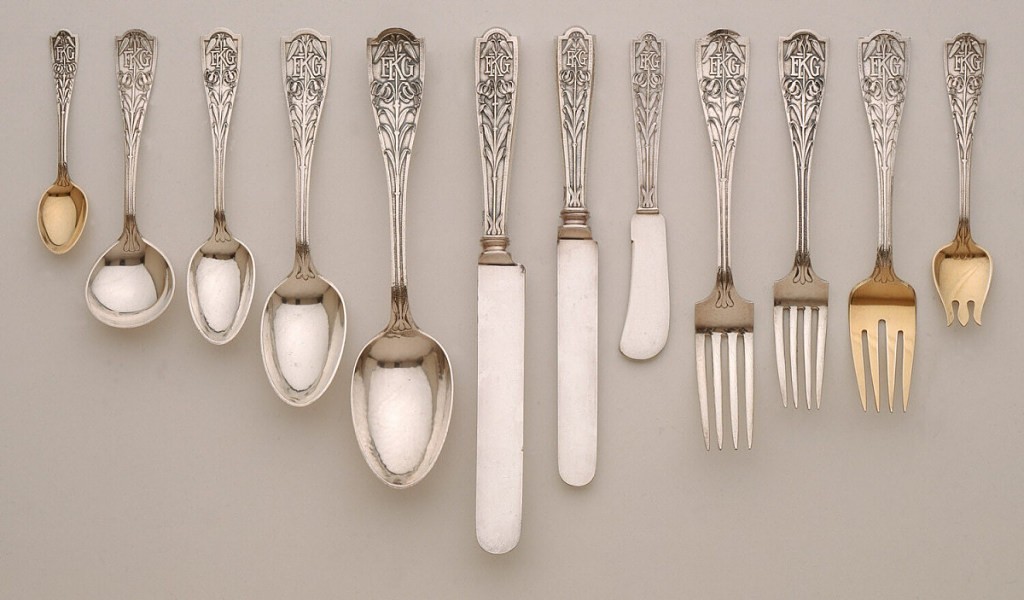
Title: Ice Cream Fork from Rockledge Service
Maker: George Washington Maher, American, 1864–1926
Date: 1911–12
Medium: gold plated, silver
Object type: fork
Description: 1995-49-1/12: Of "Martelé" silver, the handle decorated with a n...;     1995-49-1: Dinner knife, part of flatware service designed in...;     1995-49-10: Teaspoon, part of flatware service designed in "Ma...;     1995-49-11: Soup spoon, part of flatware service designed in "...;     1995-49-12: Demitasse spoon, part of flatware service designed...;     1995-49-2: Luncheon knife, part of flatware service designed ...;     1995-49-3: Butter spreader, part of flatware service designed...;     1995-49-4: Dinner fork, part of flatware service designed in ...;     1995-49-5: Luncheon fork, part of flatware service designed i...;     1995-49-6: Salad fork, part of flatware service designed in "...;     1995-49-7: Ice cream fork, part of flatware service designed ...;     1995-49-8: Table spoon, part of flatware service designed in ...;     1995-49-9: Place spoon, part of flatware service designed in ...